Question: I have a PHP script that inserts rows into a table based on selected rows from a MySQL array.
the code to insert the rows into the new table is:
'''
$sql="insert into loaddetails (CaseNo,GrossMass,CaseStatus,Customer)
select 'case no','gross mass','case status', customer from
availablestock where 'case no' = '$val'";
'''
I want to assign all the inserted rows the same ID so that multiple 'stock' items share the same LoadID.
How can I modify my code to do this so all the inserted records share the same ID and the ID is unique to the load.
I thought I could use the code below to get the max id and increment it by one
'''
SELECT max(loadid)+1 from loaddetails
'''
How can I acheive this? I realise my PHP code is not perfect but it is functional, I just need to add the functionality to allow for the rows to be inserted with a common ID to produce a result as below:

Thanks in advance for the assistance.
Regards,
Ryan Smith
Complete code is:
'''
<?php
mysql_connect("localhost", "user", "password")or die("cannot connect");
mysql_select_db("databasename")or die("cannot select DB");
$sql="SELECT 'case no','customer','gross mass', 'case status' from availablestock where transporttypename= 'localpmb'";
$result=mysql_query($sql);
$count=mysql_num_rows($result);
?>
<table border=1>
<tr>
<td>
<form name="form1" method="post">
<table>
<tr>
<td>#</td>
<td>Case Number</td>
<td>Customer</td>
<td>Weight</td>
<td>Status</td>
</tr>
<?php
while($rows=mysql_fetch_array($result)){
?>
<tr>
<td><input type="checkbox" name=check[] value="<?php echo $rows['case no']; ?>"></td>
<td><?php echo $rows['case no']; ?></td>
<td><?php echo $rows['customer']; ?></td>
<td><?php echo $rows['gross mass']; ?></td>
<td><?php echo $rows['case status']; ?></td>
</tr>
<?php
}
?>
<tr>
<td><input name="planlocalpmb" type="submit" id="planlocalpmb" value="planlocalpmb"></td>
</tr>
<?php
$check=$_POST['check'];
if($_REQUEST['planlocalpmb']=='planlocalpmb'){
{
$sql="insert into loaddetails (CaseNo,GrossMass,CaseStatus,Customer) select 'case no','gross mass','case status', customer from availablestock where 'case no' = '$val'";
foreach($check as $key=>$value)
{
$sql="insert into loaddetails (CaseNo,GrossMass,CaseStatus,Customer) select 'case no','gross mass','case status', customer from availablestock where 'case no' = '$value'";
$final=mysql_query($sql);
if($final)
{
echo "<meta http-equiv="refresh" content="0;URL=php.php">";
} }
}
}
// Check if delete button active, start this
// if successful redirect to php.php
mysql_close();
?>
</table>
</form>
</td>
</tr>
</table>
'''
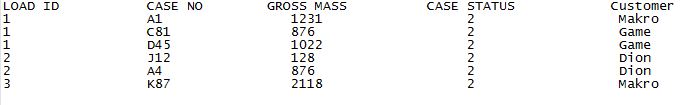
Answer: '''
INSERT INTO loaddetails (LoadID, CaseNo, GrossMass, CaseStatus, Customer)
SELECT (SELECT MAX(loadid)+1 FROM loaddetails) LoadID, CaseNo, GrossMass, CaseStatus, Customer
FROM availablestock WHERE CaseNo = '$val'
'''
Make sure LoadID has an index!
You may need to lock the table first. I'm not sure.
I didn't check the rest of your code, but I do notice you have an SQL Injection vulnerability there.